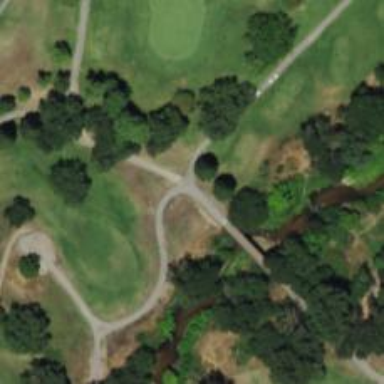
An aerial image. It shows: Golf cartpath that is also road path.